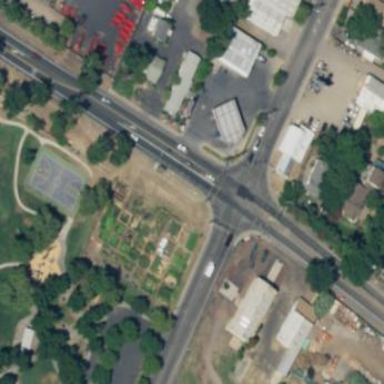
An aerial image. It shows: Community garden providing leisure land.